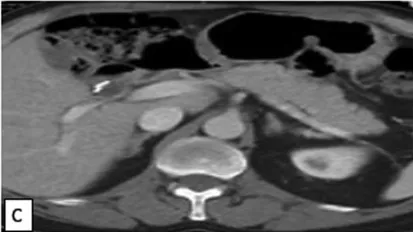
(B) Ampullary adenoma with high-grade dysplasia; peri-ampullary glands at left lower.
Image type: radiology (ct)